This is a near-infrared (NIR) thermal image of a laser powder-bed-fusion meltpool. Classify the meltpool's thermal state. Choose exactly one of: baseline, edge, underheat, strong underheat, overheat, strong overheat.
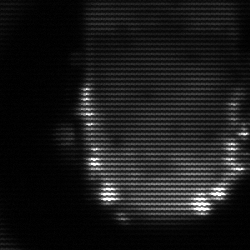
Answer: baseline